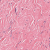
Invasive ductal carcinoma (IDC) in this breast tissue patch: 0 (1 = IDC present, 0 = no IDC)